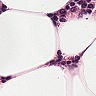
Metastatic tissue present: no